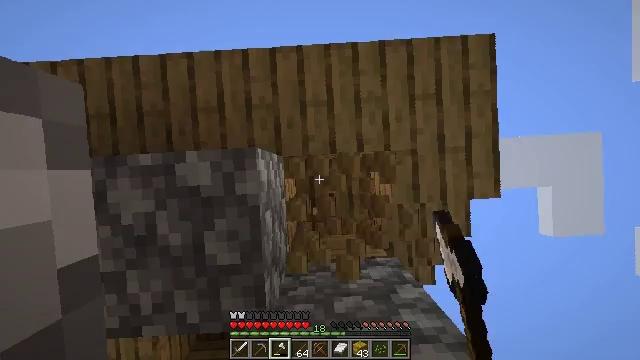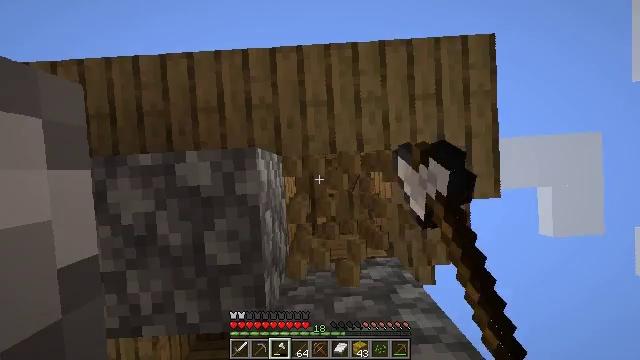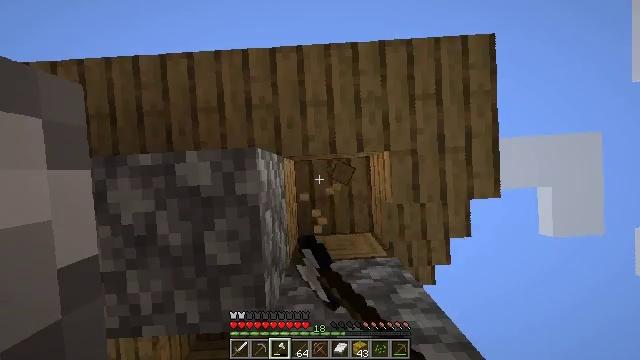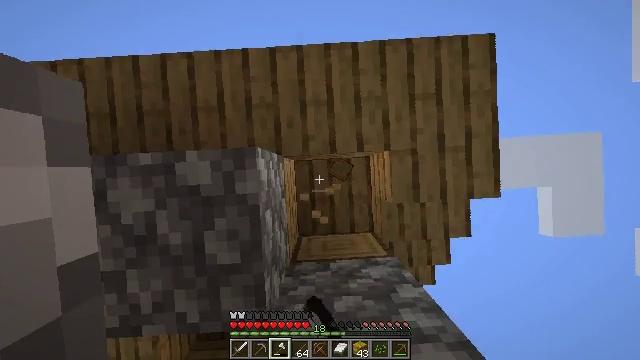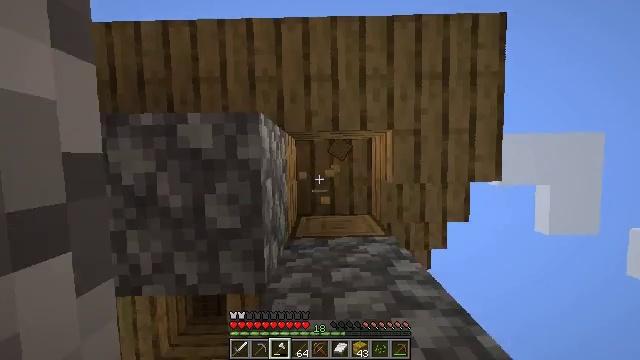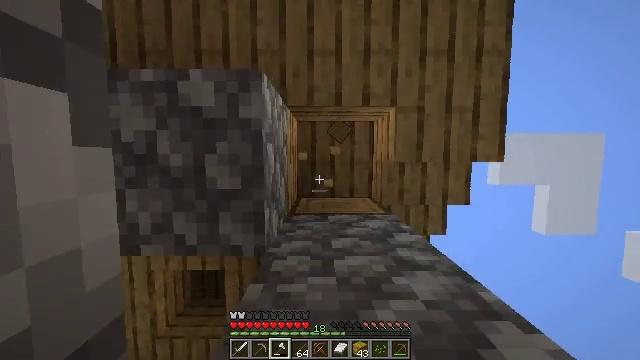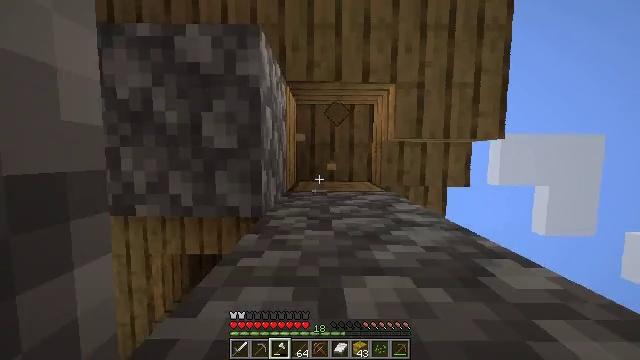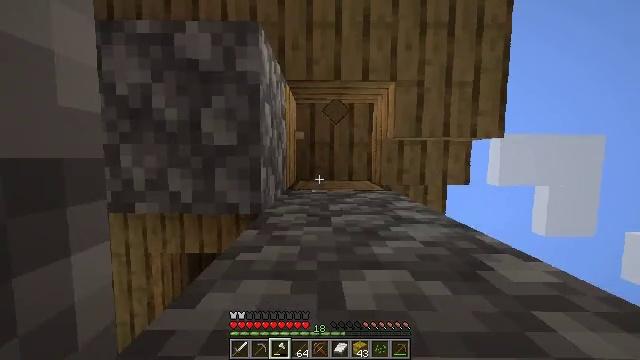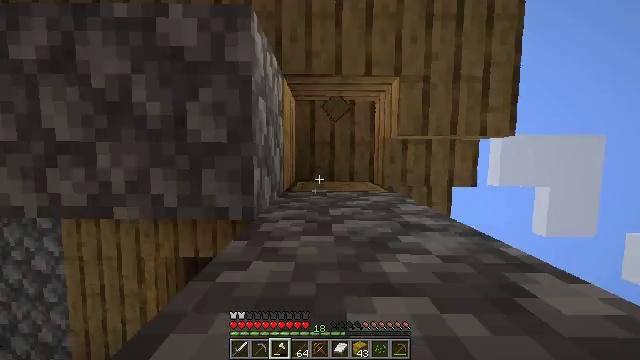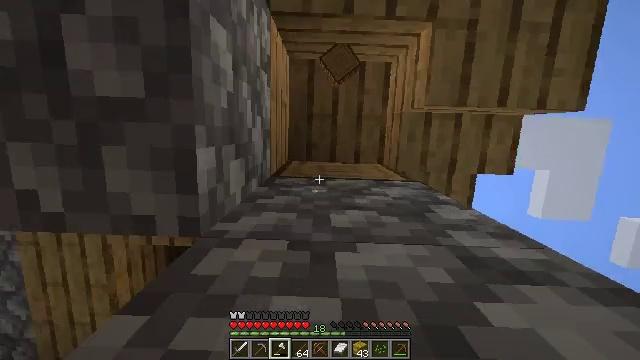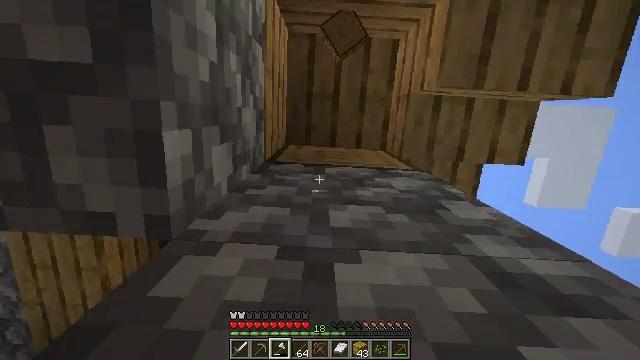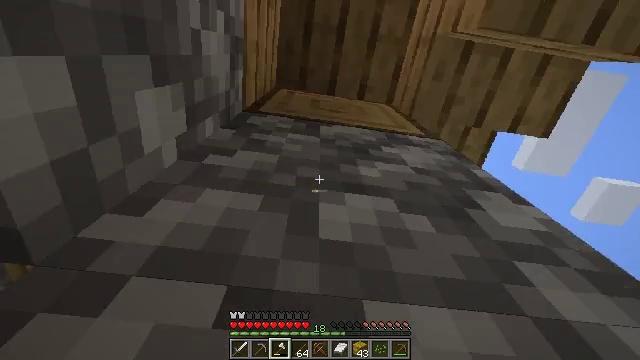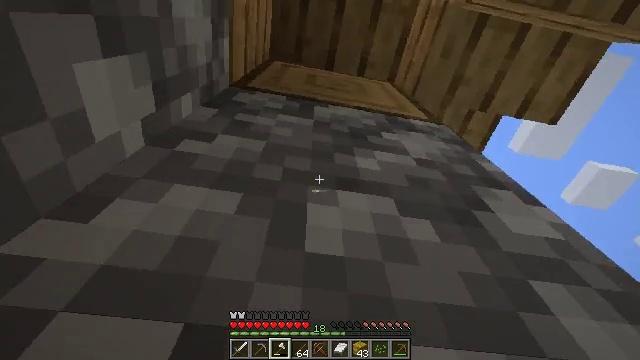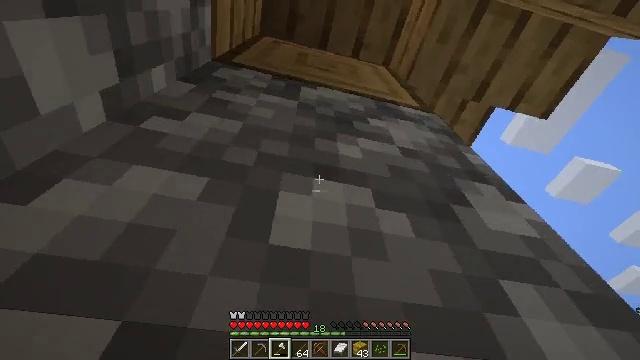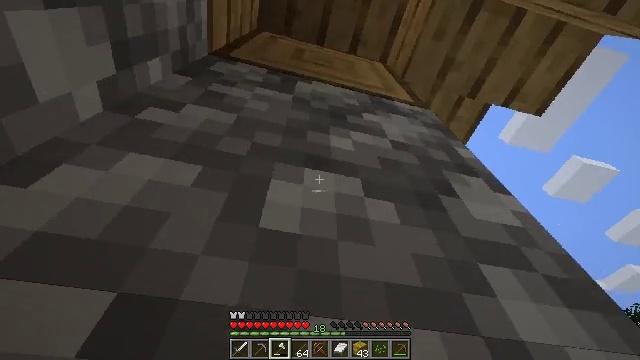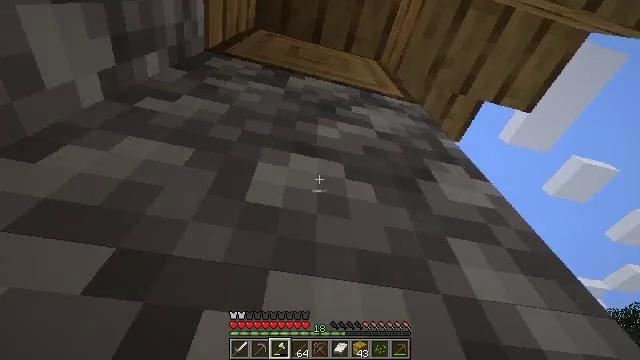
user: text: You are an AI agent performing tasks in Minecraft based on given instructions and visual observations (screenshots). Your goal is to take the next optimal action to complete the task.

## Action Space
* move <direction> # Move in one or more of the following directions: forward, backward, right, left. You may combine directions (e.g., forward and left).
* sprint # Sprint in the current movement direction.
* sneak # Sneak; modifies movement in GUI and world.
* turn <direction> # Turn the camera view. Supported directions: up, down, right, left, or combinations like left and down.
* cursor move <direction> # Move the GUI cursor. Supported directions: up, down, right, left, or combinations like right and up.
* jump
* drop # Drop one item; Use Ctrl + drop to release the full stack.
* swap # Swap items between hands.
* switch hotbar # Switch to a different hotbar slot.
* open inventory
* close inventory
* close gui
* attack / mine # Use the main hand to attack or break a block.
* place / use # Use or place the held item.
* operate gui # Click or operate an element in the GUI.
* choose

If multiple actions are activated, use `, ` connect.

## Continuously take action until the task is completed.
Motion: motion action
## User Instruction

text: Attack the stripped oak log to collect it.
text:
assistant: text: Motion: attack / mine
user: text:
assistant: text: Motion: attack / mine
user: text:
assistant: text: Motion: move forward
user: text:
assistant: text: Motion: move forward, turn right and down
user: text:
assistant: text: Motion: move forward, turn right
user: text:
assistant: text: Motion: move forward
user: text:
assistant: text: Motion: move forward
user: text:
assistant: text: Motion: move forward, jump
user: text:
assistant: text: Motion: move forward, turn right and down, jump
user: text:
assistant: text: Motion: move forward, turn right and down, jump
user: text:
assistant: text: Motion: move forward, turn right and down, jump
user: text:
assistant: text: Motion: move forward and move right, turn right and down, jump
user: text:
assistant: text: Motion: move forward and move right, turn right and down
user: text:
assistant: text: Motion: move right
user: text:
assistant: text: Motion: move right
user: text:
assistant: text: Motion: move right
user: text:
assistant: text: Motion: move right
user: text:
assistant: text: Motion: move right
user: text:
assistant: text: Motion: move right, turn left and down
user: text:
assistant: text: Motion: move forward and move right, turn left and down
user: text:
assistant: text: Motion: move forward and move right, turn left and down
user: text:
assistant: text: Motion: move forward and move right, turn left and down
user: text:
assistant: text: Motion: move forward and move right, turn left and down
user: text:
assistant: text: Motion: move forward and move right, turn left and down
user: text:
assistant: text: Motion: move forward and move right, turn left
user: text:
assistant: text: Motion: move forward and move right
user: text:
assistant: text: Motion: move forward and move right
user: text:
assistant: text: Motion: move forward and move right
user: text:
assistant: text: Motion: move forward and move right, turn right and down
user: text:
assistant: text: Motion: move forward and move right, turn right and down